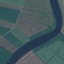
Land use / land cover class: River